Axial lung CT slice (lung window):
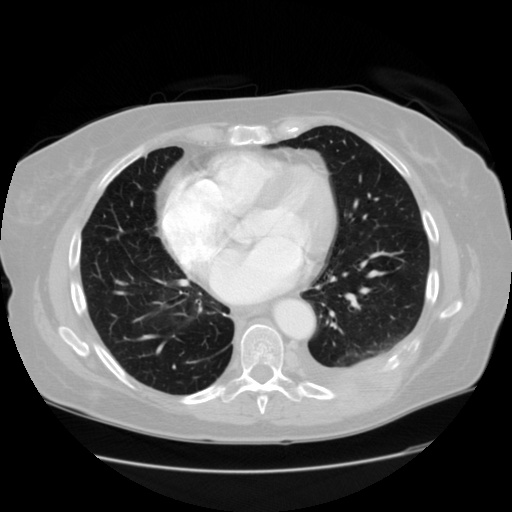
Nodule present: no